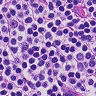
Metastatic tissue present: no